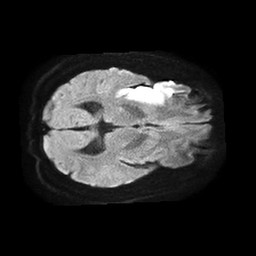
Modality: TRACE
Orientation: axial
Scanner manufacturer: philips
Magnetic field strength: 1.5 T
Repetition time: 4.6 s
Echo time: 0.08517 s